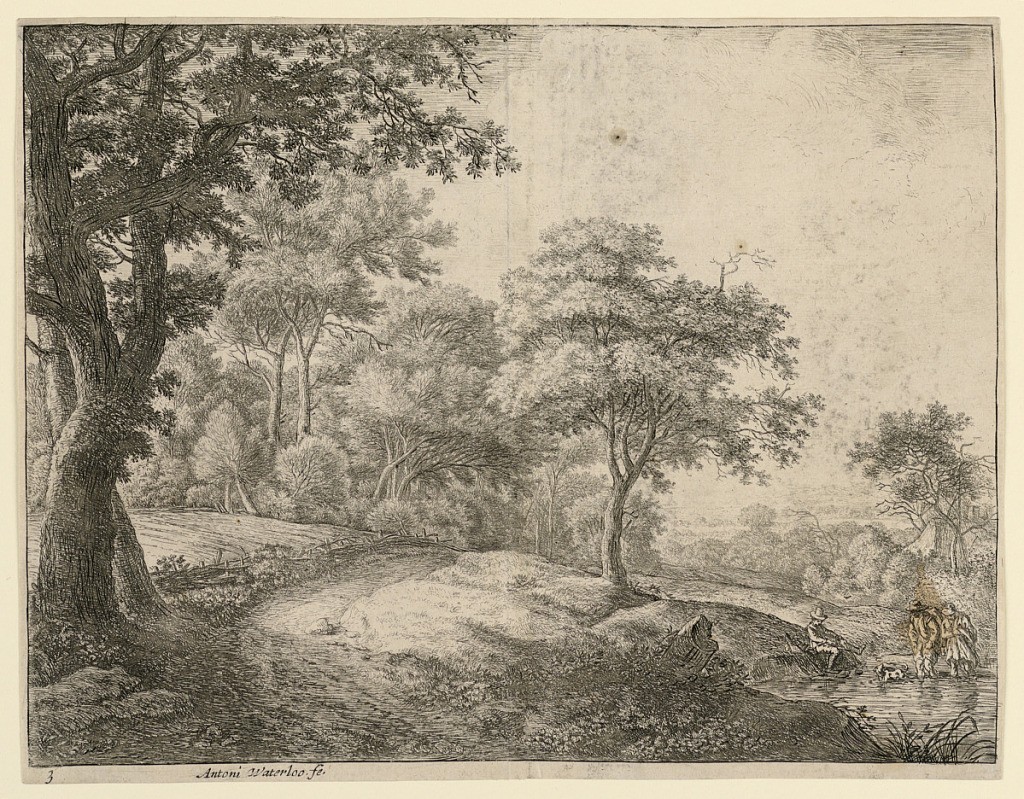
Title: Landscape With Two Figures Wading a Stream
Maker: Antoni Waterloo, 1618–1677
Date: ca. 1650
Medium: Etching on paper
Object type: Print
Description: A man and a woman with a dog wade through a stream, while another man replaces his boots on the grassy bank, right foreground. At right, a road borders a woods.